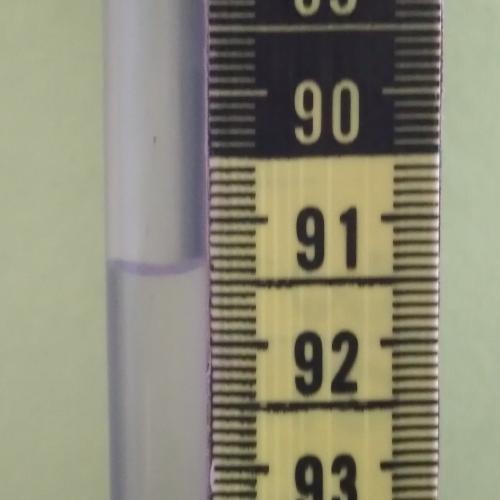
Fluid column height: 91.4 cm